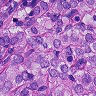
Metastatic tissue present: yes